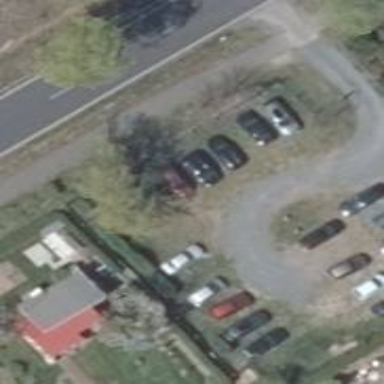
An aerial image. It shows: Parking aisle designated as service road.